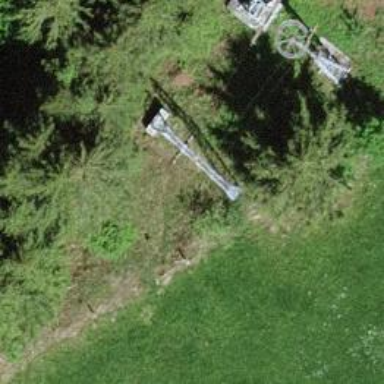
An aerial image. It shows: Pylon used for aerialway.